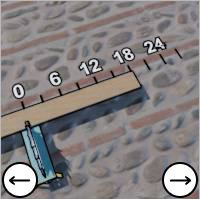
Task: length
Answer: 18
First scale value: 6.0